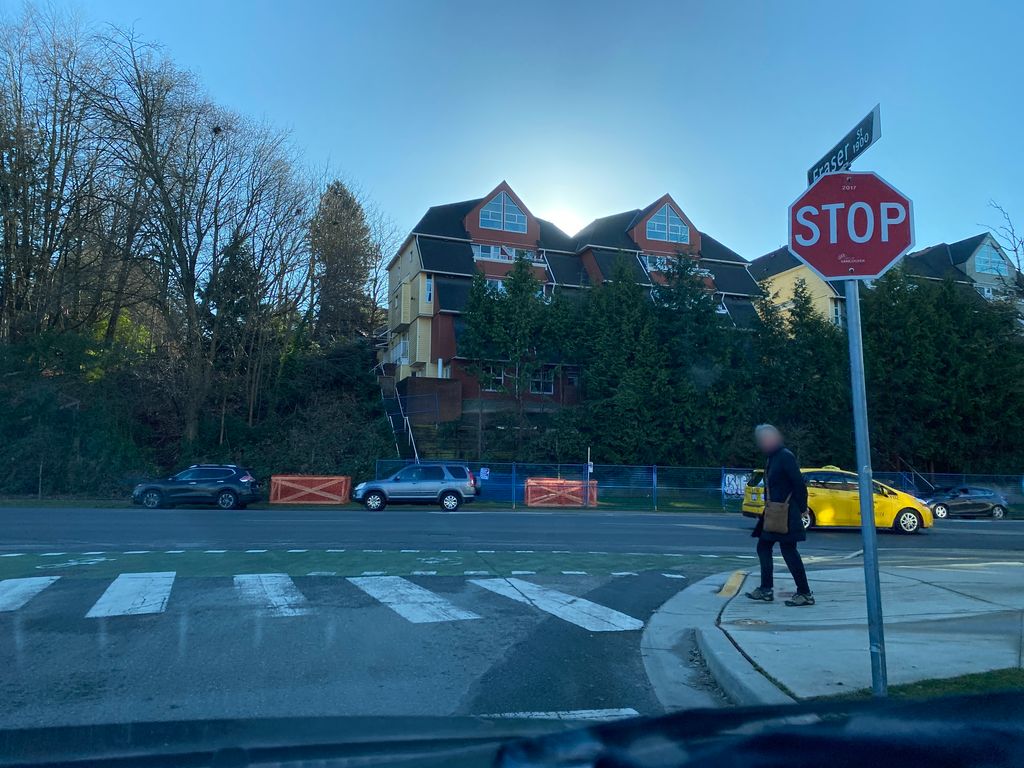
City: vancouver